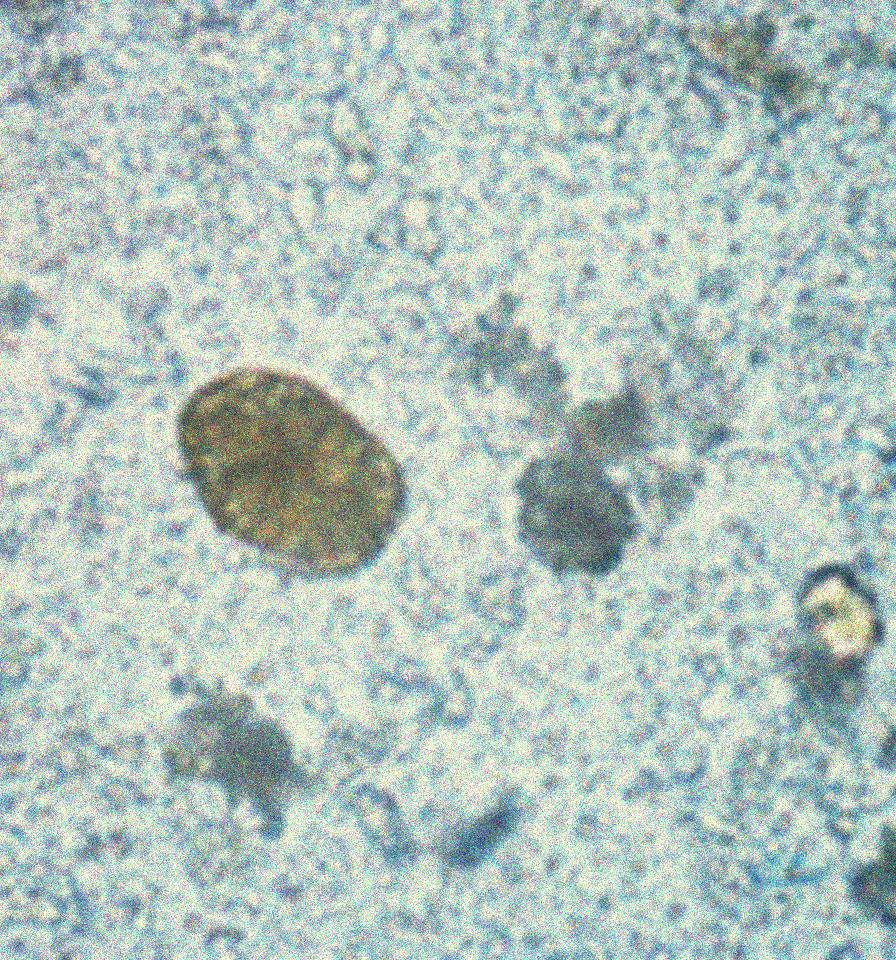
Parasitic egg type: Paragonimus spp